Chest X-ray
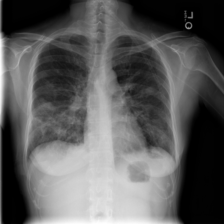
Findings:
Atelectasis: negative
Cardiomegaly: negative
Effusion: positive
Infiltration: positive
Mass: negative
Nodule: negative
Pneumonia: positive
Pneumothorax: negative
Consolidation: negative
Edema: negative
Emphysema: negative
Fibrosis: negative
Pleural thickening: negative
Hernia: negative